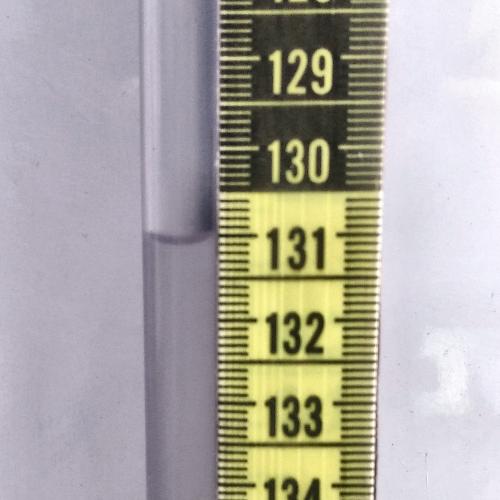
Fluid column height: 131.0 cm